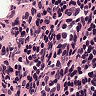
Metastatic tissue present: no